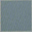
Piece: xx